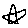
Label: star